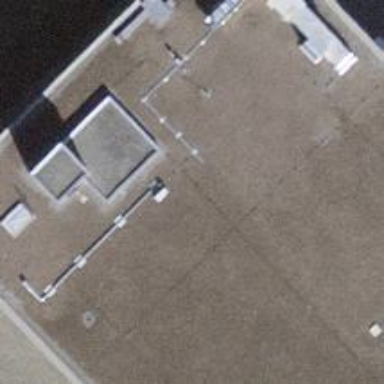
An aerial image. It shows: Commercial building.